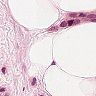
Metastatic tissue present: yes